Question: I am using ggplot2 to make a simple graph, but it has too much white space.

I want the two points to be closer together on the x-axis so the overall image is smaller. I am using scale_x_discrete with the following code:
'''
ggplot(box, aes(x=Garden, y=Fitness)) +
geom_errorbar(aes(ymin=(Fitness-Error), ymax=(Fitness+Error)),
colour="black", width=.05) +
geom_line() +
geom_point(size=6)+
theme(panel.background = element_rect(fill =
'white'),axis.text=element_text(size=22),
axis.title=element_text(size=28,face="bold"),legend.key = element_rect(fill = "white"), plot.title = element_text(size=30,face="bold", hjust=0.5),axis.title.y = element_text(margin = margin(t = 0, r = 20, b = 0, l = 0)), axis.ticks.length = unit(0, "lines"),legend.text=element_text(size=24),legend.title=element_text(size=26), legend.key.size = unit(1.5, 'lines'))+
ggtitle("Fitness Comparison") + labs(y="Ranked Fitness", x = "Common Garden") +
scale_x_discrete(labels=c("Warm" = "Warm Limit", "Cool" = "Cool Limit"), expand=c(0.2, 0))
'''
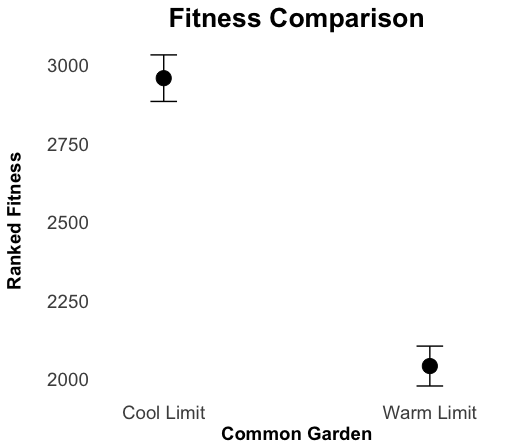
Answer: A way for reducing the white space between the two error bars is to use a continuous x variable with 'scale_x_continuous'.
'''
box <- data.frame(Garden=c("Cool","Warm"),
Fitness=c(2980,2050),
Error=c(50,50))
# Convert Garden from factor to numeric
box$Garden <- as.numeric(box$Garden)
ggplot(box, aes(x=Garden, y=Fitness)) +
geom_errorbar(aes(ymin=(Fitness-Error), ymax=(Fitness+Error)), colour="black", width=.05, lwd=1) +
geom_point(size=6)+
theme(panel.background = element_rect(fill='white'),
axis.text=element_text(size=22),
axis.title=element_text(size=28,face="bold"),
legend.key=element_rect(fill = "white"),
plot.title=element_text(size=30,face="bold", hjust=0.5),
axis.title.y=element_text(margin = margin(t = 0, r = 20, b = 0, l = 0)),
axis.ticks.length=unit(0, "lines"),
legend.text=element_text(size=24),
legend.title=element_text(size=26),
legend.key.size = unit(1.5, 'lines')) +
ggtitle("Fitness Comparison") +
labs(y="Ranked Fitness", x = "Common Garden") +
scale_x_continuous(labels=c("Cool Limit","Warm Limit"),
breaks=c(1,2), limits=c(0,3), expand=c(0,0))
'''
<URL>